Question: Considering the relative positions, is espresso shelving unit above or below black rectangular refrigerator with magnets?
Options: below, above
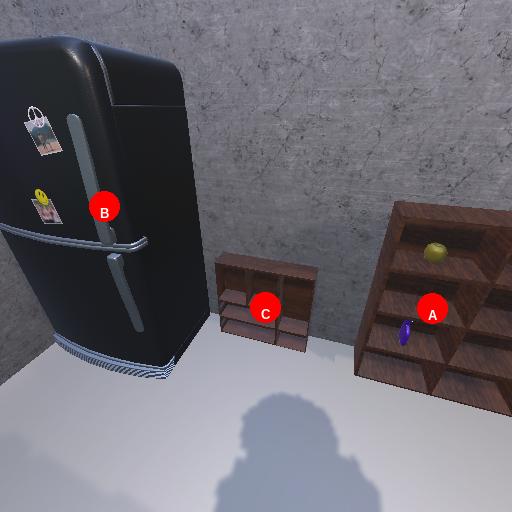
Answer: below